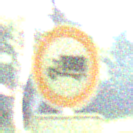
Verkehrszeichen: VerbotFuerKraftfahrzeugeUeberDreiKommaFuenfTonnen
Zusatzzeichen unten: ZeitangabenMitBeschraenkungAufWochentage8
Umgebung: Outdoor, Nature
Tageszeit: MorningAfternoon
Wetter: Clear
Licht: Natural
Jahreszeit: NotSpecified
Kontrast: HighContrast